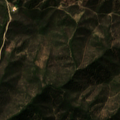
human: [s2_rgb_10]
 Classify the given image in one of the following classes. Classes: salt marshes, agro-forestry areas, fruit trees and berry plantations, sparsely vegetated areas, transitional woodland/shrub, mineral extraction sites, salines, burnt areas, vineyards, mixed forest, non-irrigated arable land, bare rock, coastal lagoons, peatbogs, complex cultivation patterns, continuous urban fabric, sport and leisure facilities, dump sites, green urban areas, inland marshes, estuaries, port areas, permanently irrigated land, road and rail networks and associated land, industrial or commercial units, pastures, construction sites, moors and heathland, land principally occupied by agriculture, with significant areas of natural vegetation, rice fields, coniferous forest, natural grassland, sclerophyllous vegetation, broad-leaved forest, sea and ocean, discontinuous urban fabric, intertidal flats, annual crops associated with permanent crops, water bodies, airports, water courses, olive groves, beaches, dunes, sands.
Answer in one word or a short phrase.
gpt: broad-leaved forest, sclerophyllous vegetation, transitional woodland/shrub